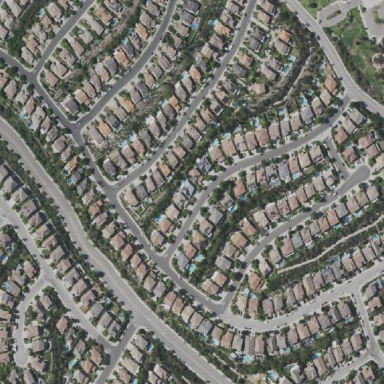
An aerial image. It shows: Residential area composed of single-family homes.